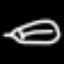
Label: leaf